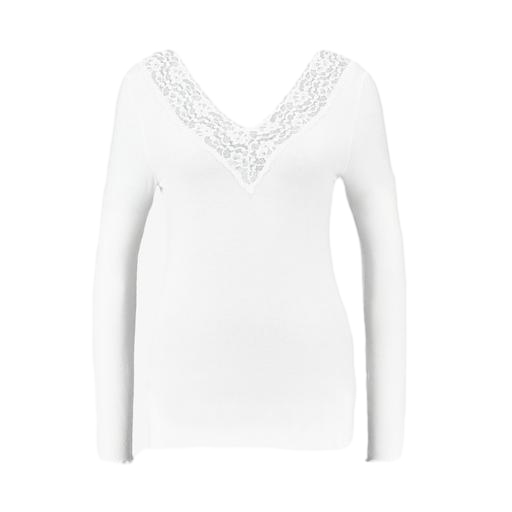
white women's long-sleeve top, white v-neck long-sleeve top, only white and long sleeves, white background